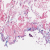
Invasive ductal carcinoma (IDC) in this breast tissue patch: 0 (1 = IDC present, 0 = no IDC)